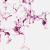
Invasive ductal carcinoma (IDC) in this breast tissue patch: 0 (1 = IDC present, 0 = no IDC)